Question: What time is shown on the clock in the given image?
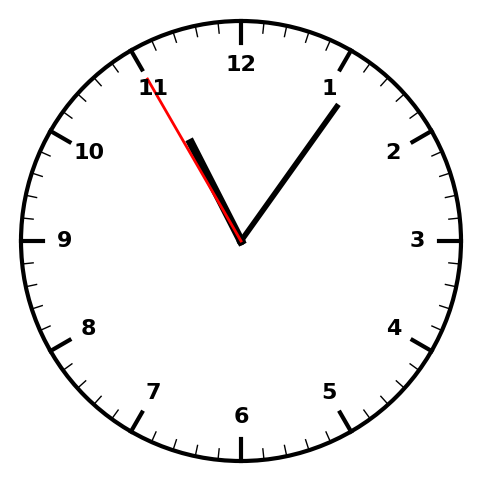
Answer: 11:05:55